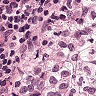
Metastatic tissue present: yes